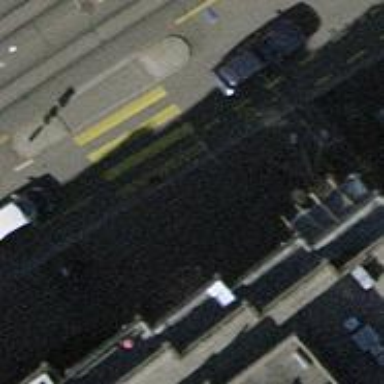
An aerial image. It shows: Kerb serving as barrier.